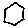
Label: hexagon